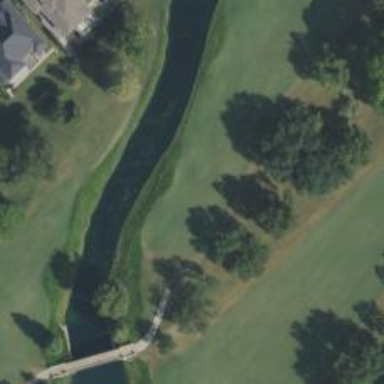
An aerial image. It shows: View of golf hole.